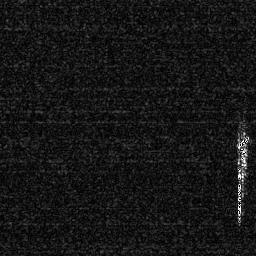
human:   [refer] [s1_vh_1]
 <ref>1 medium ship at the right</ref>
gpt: <box>[[91, 50, 98, 64, 0]]</box>